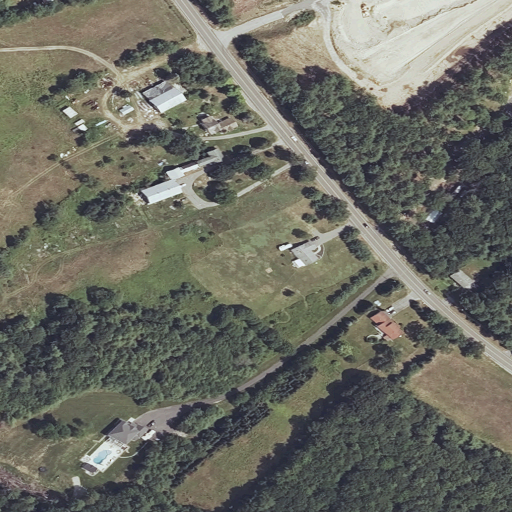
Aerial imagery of mountain in Maine named Carter Hill containing mixed forest, evergreen forest, pasture, low intensity development, open development, medium intensity development, barren land, grassland, shrub, and deciduous forest